Aerial crown-view tile of a tropical tree (Barro Colorado Island, Panama), acquired 20240611:
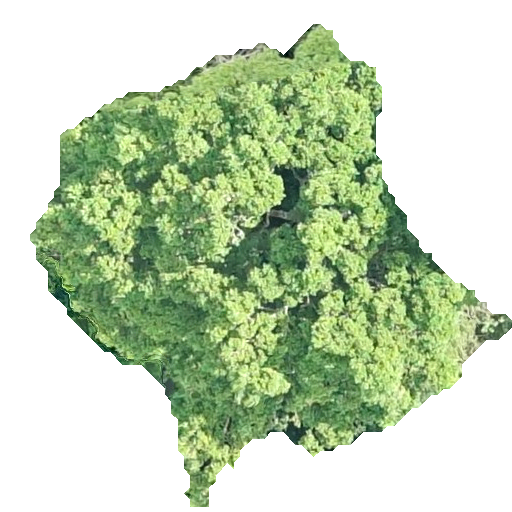
Species: Brosimum alicastrum
GBIF accepted scientific name: Brosimum alicastrum
Crown area: 198.115 m²